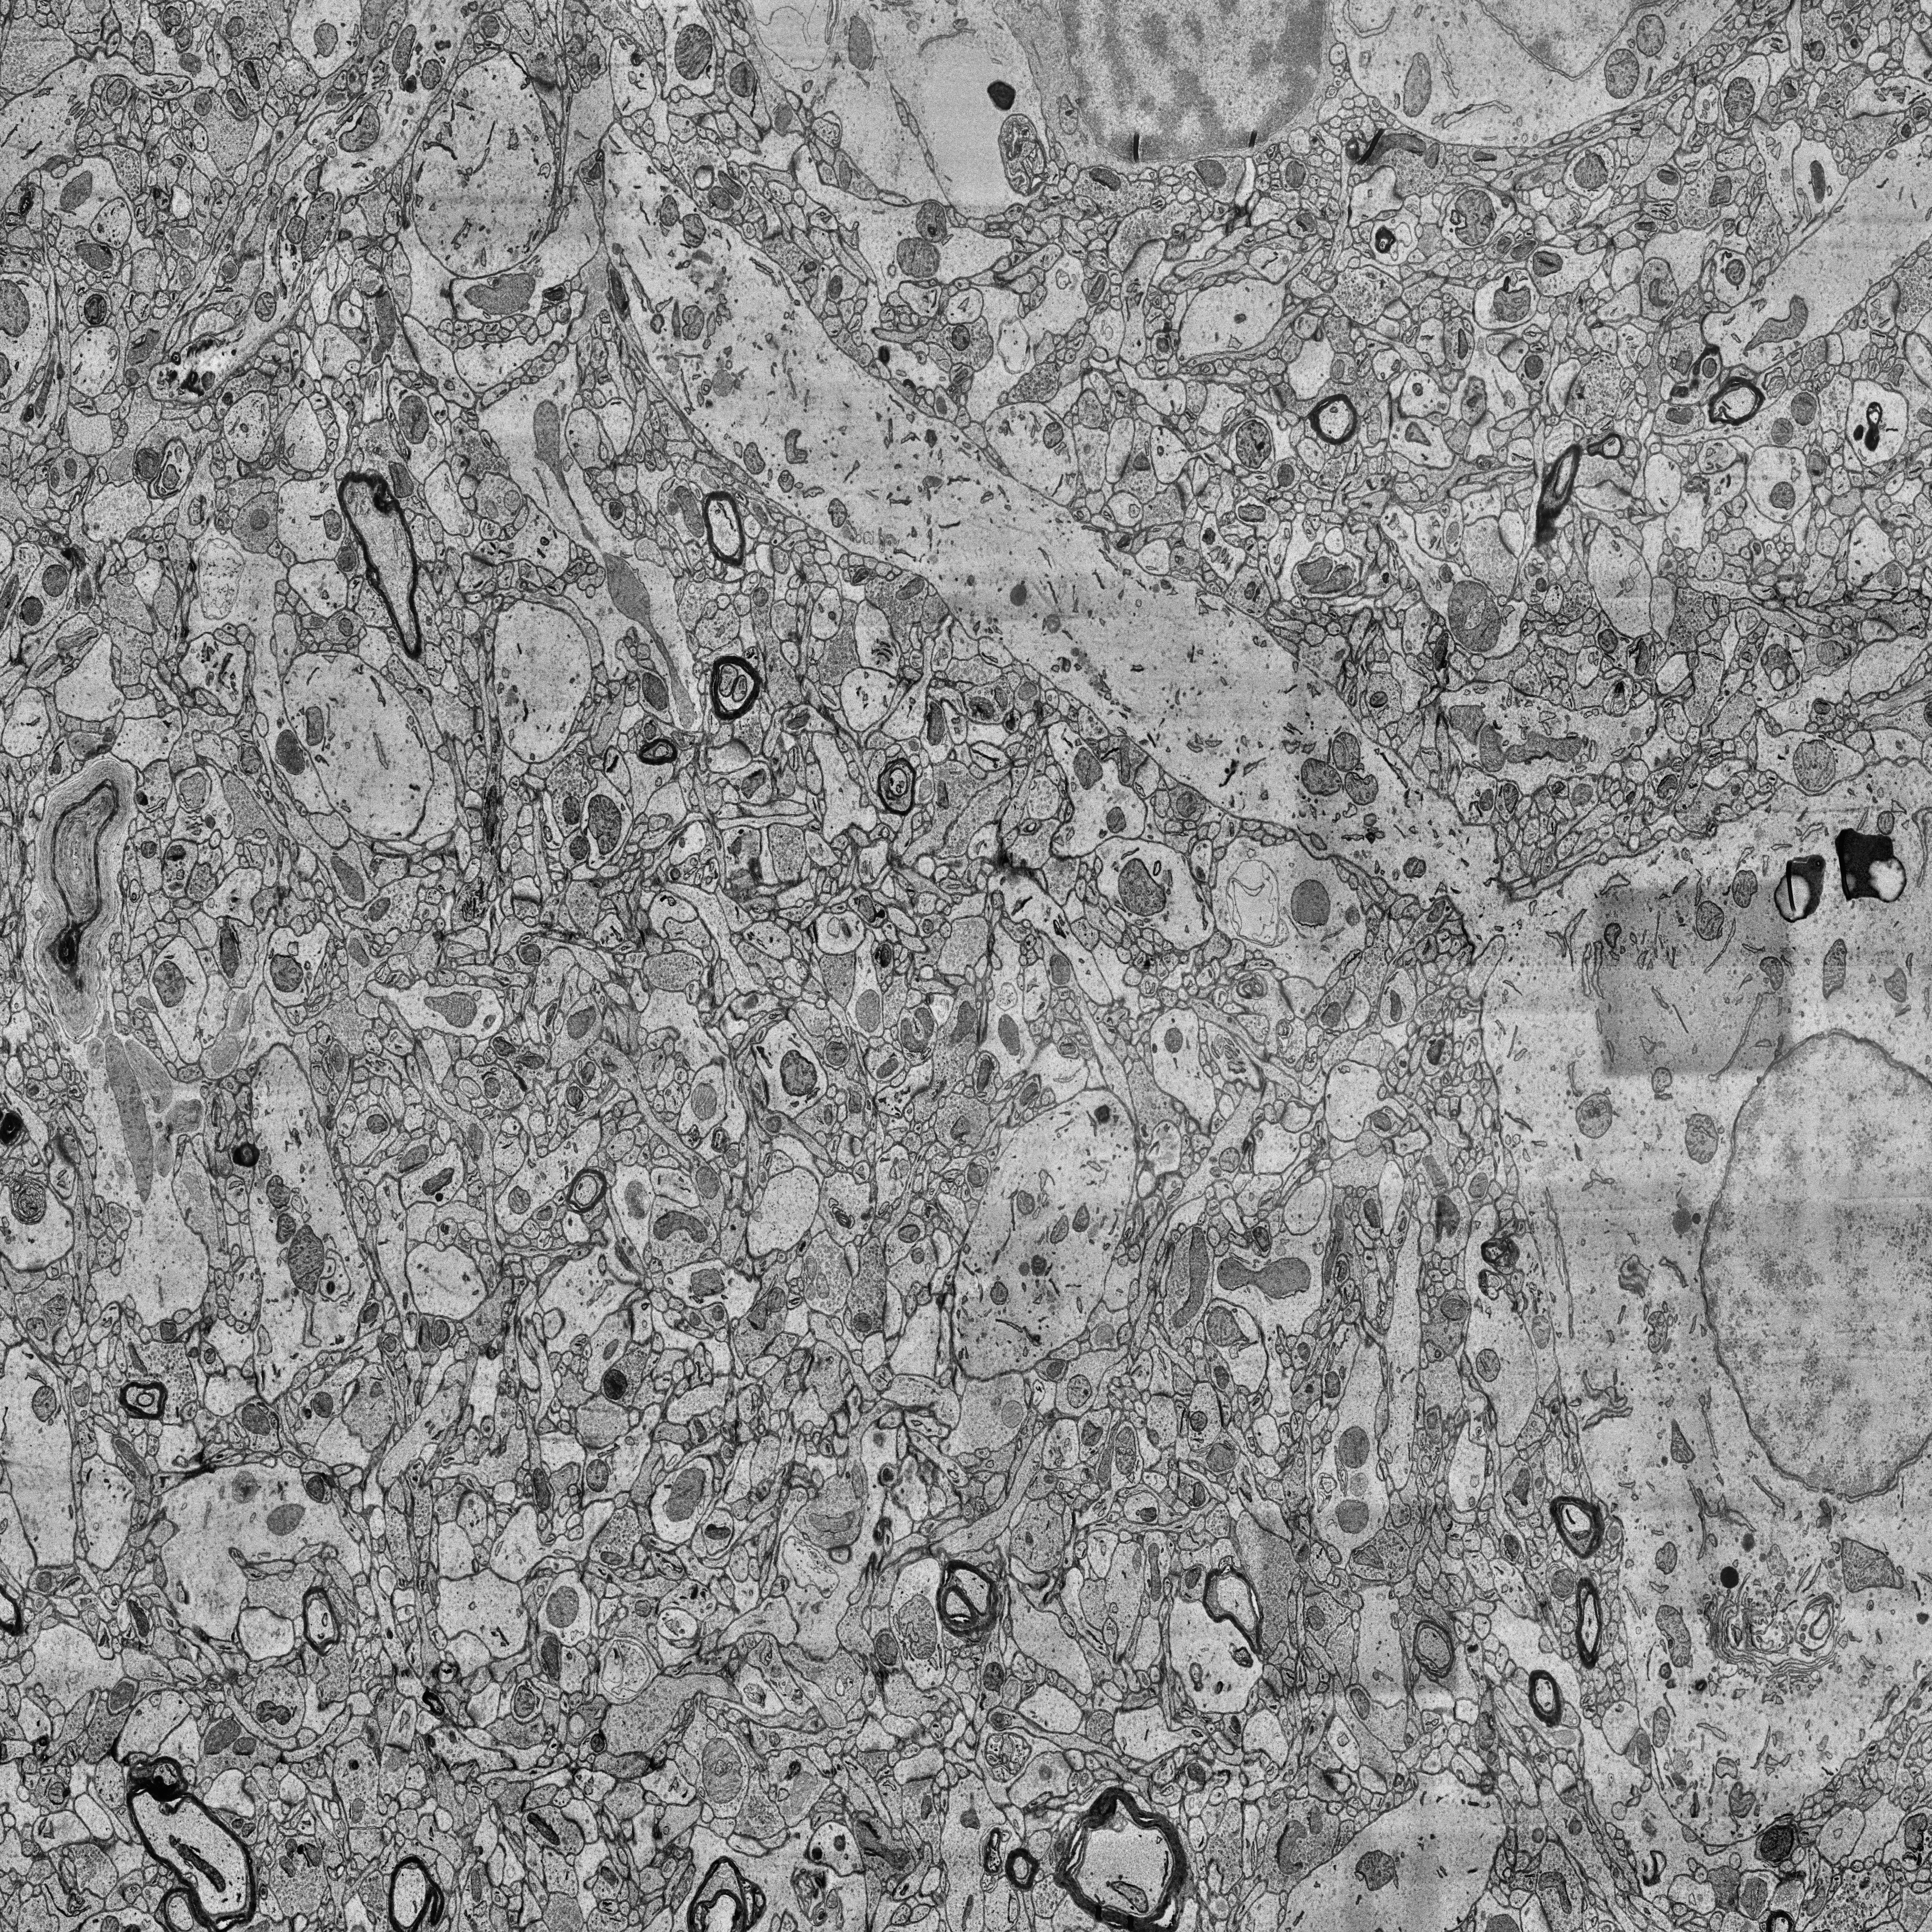
Electron microscopy slice of human cortex tissue
Slice depth (z): 227
Mitochondria instances in slice: 482